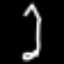
Label: pencil